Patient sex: M
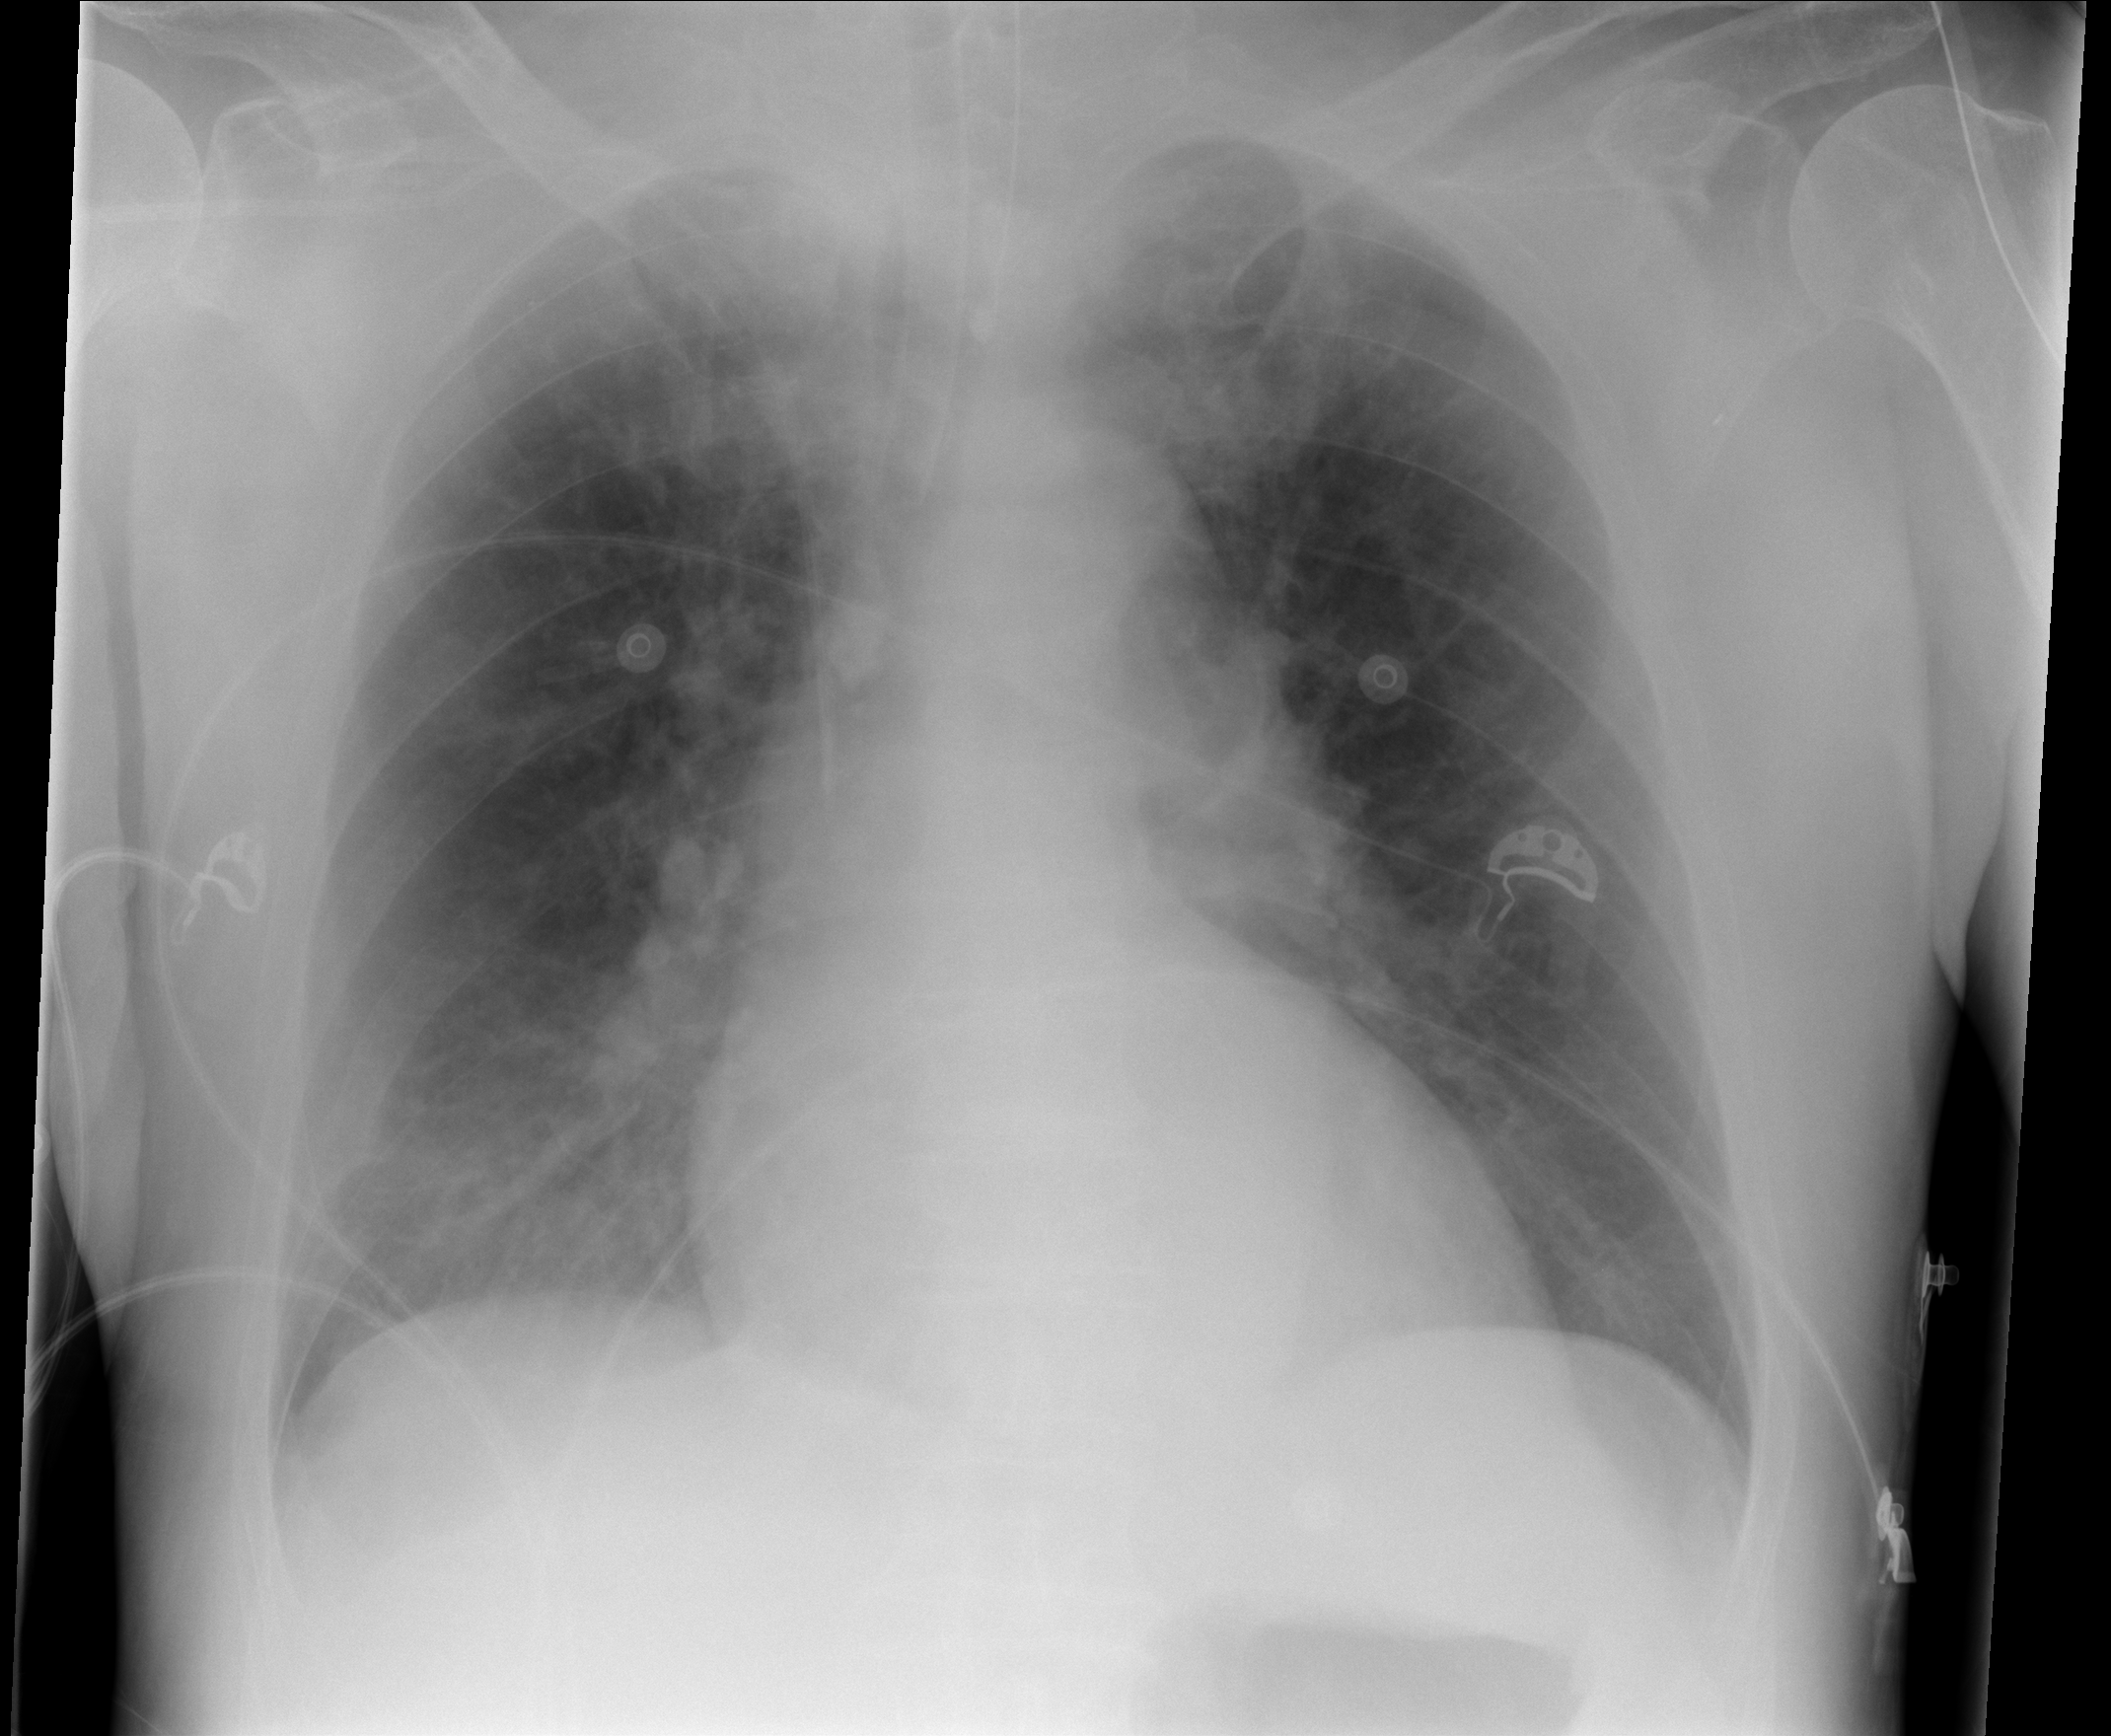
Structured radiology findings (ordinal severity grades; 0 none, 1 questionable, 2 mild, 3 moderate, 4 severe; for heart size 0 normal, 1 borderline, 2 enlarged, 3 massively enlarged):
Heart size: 2
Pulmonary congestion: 2
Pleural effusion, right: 0
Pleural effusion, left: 0
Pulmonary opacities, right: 0
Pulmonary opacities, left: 0
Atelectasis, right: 0
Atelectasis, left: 0